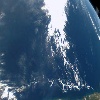
Label: water